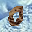
Label: 0